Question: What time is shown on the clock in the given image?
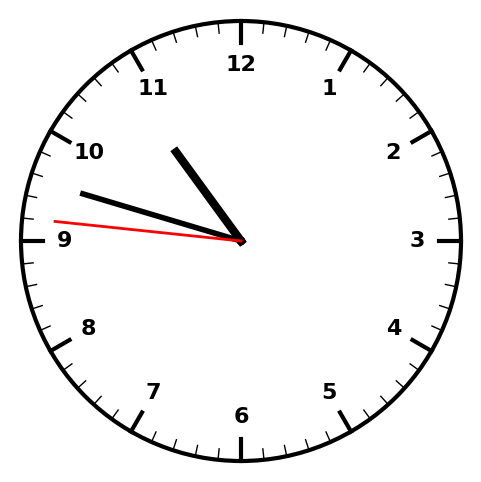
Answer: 10:47:46